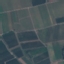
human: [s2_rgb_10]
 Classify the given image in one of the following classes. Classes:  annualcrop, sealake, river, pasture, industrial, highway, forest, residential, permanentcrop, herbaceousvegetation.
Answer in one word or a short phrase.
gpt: PermanentCrop